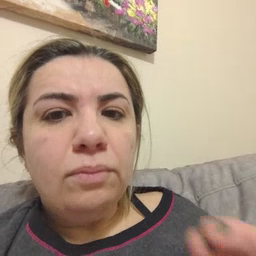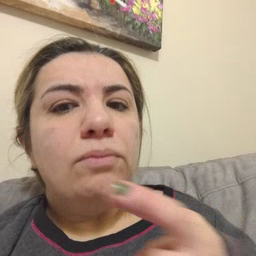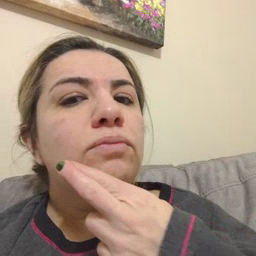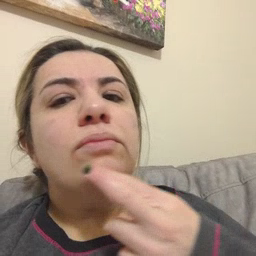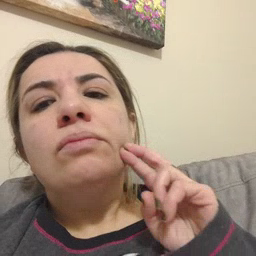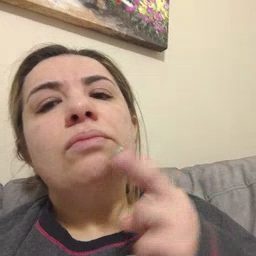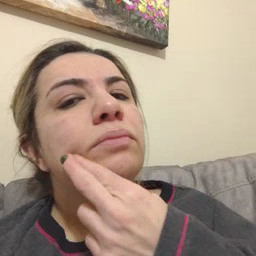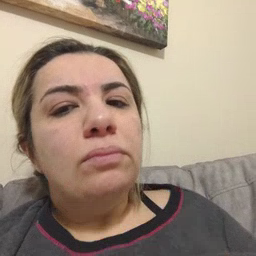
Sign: chin